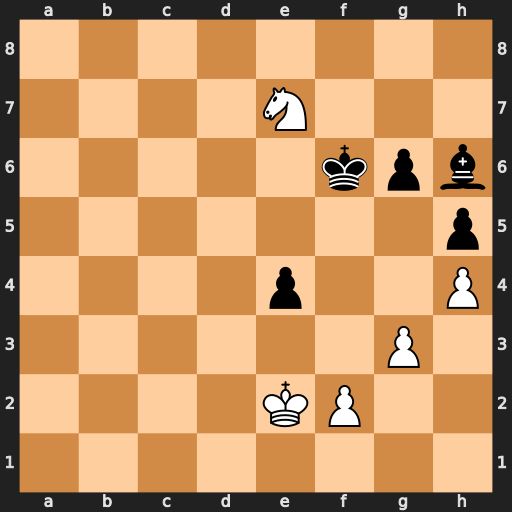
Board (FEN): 8/4N3/5kpb/7p/4p2P/6P1/4KP2/8
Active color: w
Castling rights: -
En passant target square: -
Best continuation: Ng8+ Kg7 Nxh6